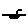
Label: fish